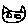
Label: cat